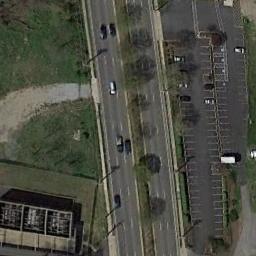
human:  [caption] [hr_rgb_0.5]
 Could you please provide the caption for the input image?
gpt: There are only two cars on the highway .

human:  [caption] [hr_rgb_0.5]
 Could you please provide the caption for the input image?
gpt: A straight freeway with a intersection is a parking lot on one side and some cars are driving on the freeway .

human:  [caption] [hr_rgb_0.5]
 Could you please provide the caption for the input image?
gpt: The freeway is between the parking lot and the grass .

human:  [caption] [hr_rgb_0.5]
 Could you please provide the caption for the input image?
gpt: There are large green forests around the freeway and there are many cars on the freeway .

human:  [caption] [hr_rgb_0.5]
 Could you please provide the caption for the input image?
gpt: There are green lawns and a parking lot beside the freeway .